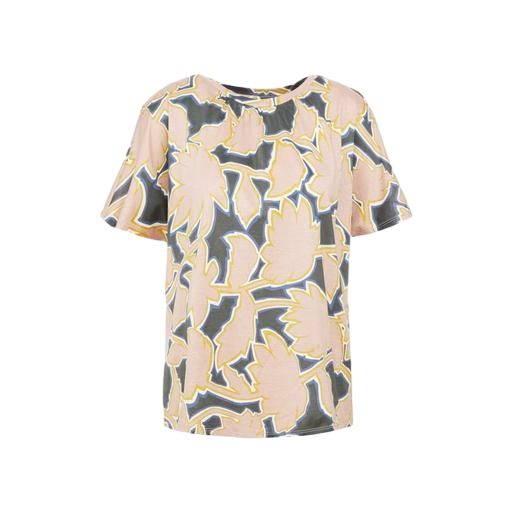
multicolor floral-print t-shirt only macy, short-sleeve top only macy, patterned tee, white background